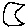
Label: moon